Current action and preconditions to check: trajectory_clear

Your task: For each precondition in the list above, predict whether it will hold at this action.

Consider the current scene as observed from the mobile robot's camera, and analyze the predicted future states of all dynamic agents (e.g., people, animals, vehicles, or any moving entities) within the NEXT SECOND.

IMPORTANT: Only answer "very likely" if you are absolutely certain—based on strong, clear evidence—that a dynamic agent will violate the precondition in the predicted future state. Do NOT answer "very likely" for unlikely, ambiguous, or low-probability risks.

Ask yourself for each precondition: Is there a high probability, with clear and convincing evidence, that the predicted future states of any dynamic agent will interfere with the predicted future state of the currently executing action within the NEXT SECOND, causing that precondition to fail?

Assess the risk level based on these predictions. Use "likely" or "very likely" if motions create a clear risk of interference.

Use "neutral" or "improbable" if agents are nearby but their predicted paths are clearly diverging or non-conflicting.

Failure Risk Categories: "very improbable", "improbable", "neutral", "likely", "very likely"

Answer Format: Output ONLY the probability_of_failure value from these categories: "very improbable", "improbable", "neutral", "likely", "very likely"

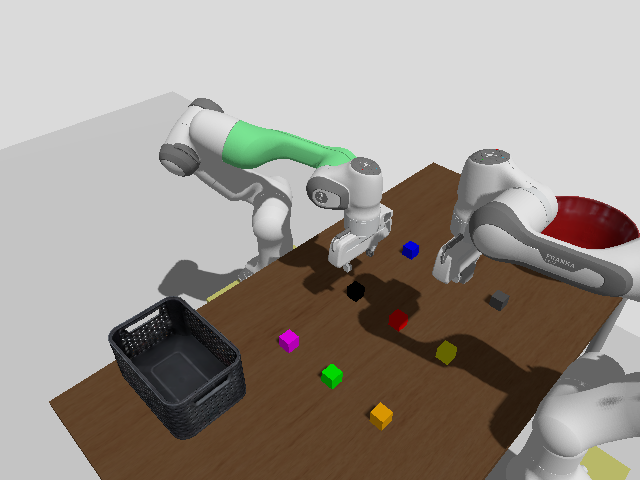

Answer: very improbable